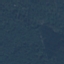
Land use / land cover class: Forest